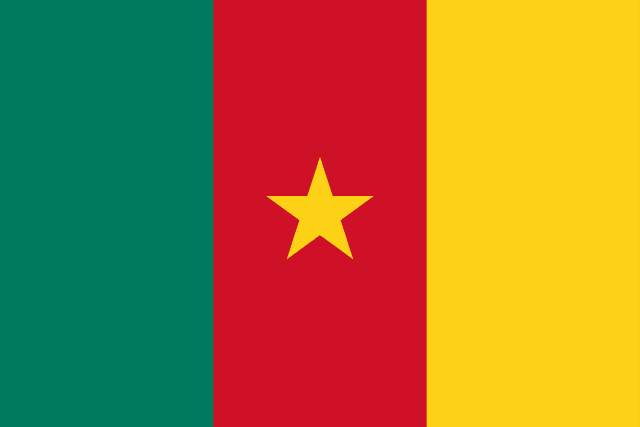
Country: Cameroon
Country code: cm